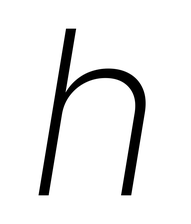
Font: Inter-Italic_ExtraLight_Italic